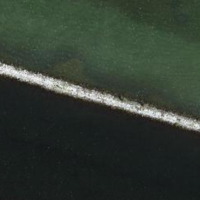
EUNIS habitat code: 14
Species observed at this site:
Mergus merganser